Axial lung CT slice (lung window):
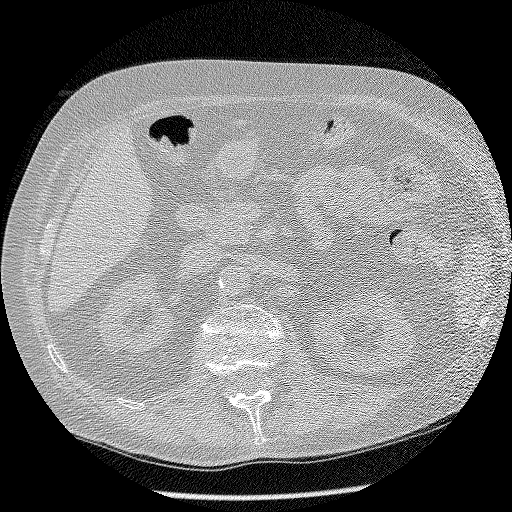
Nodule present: no